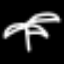
Label: palm tree